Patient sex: M
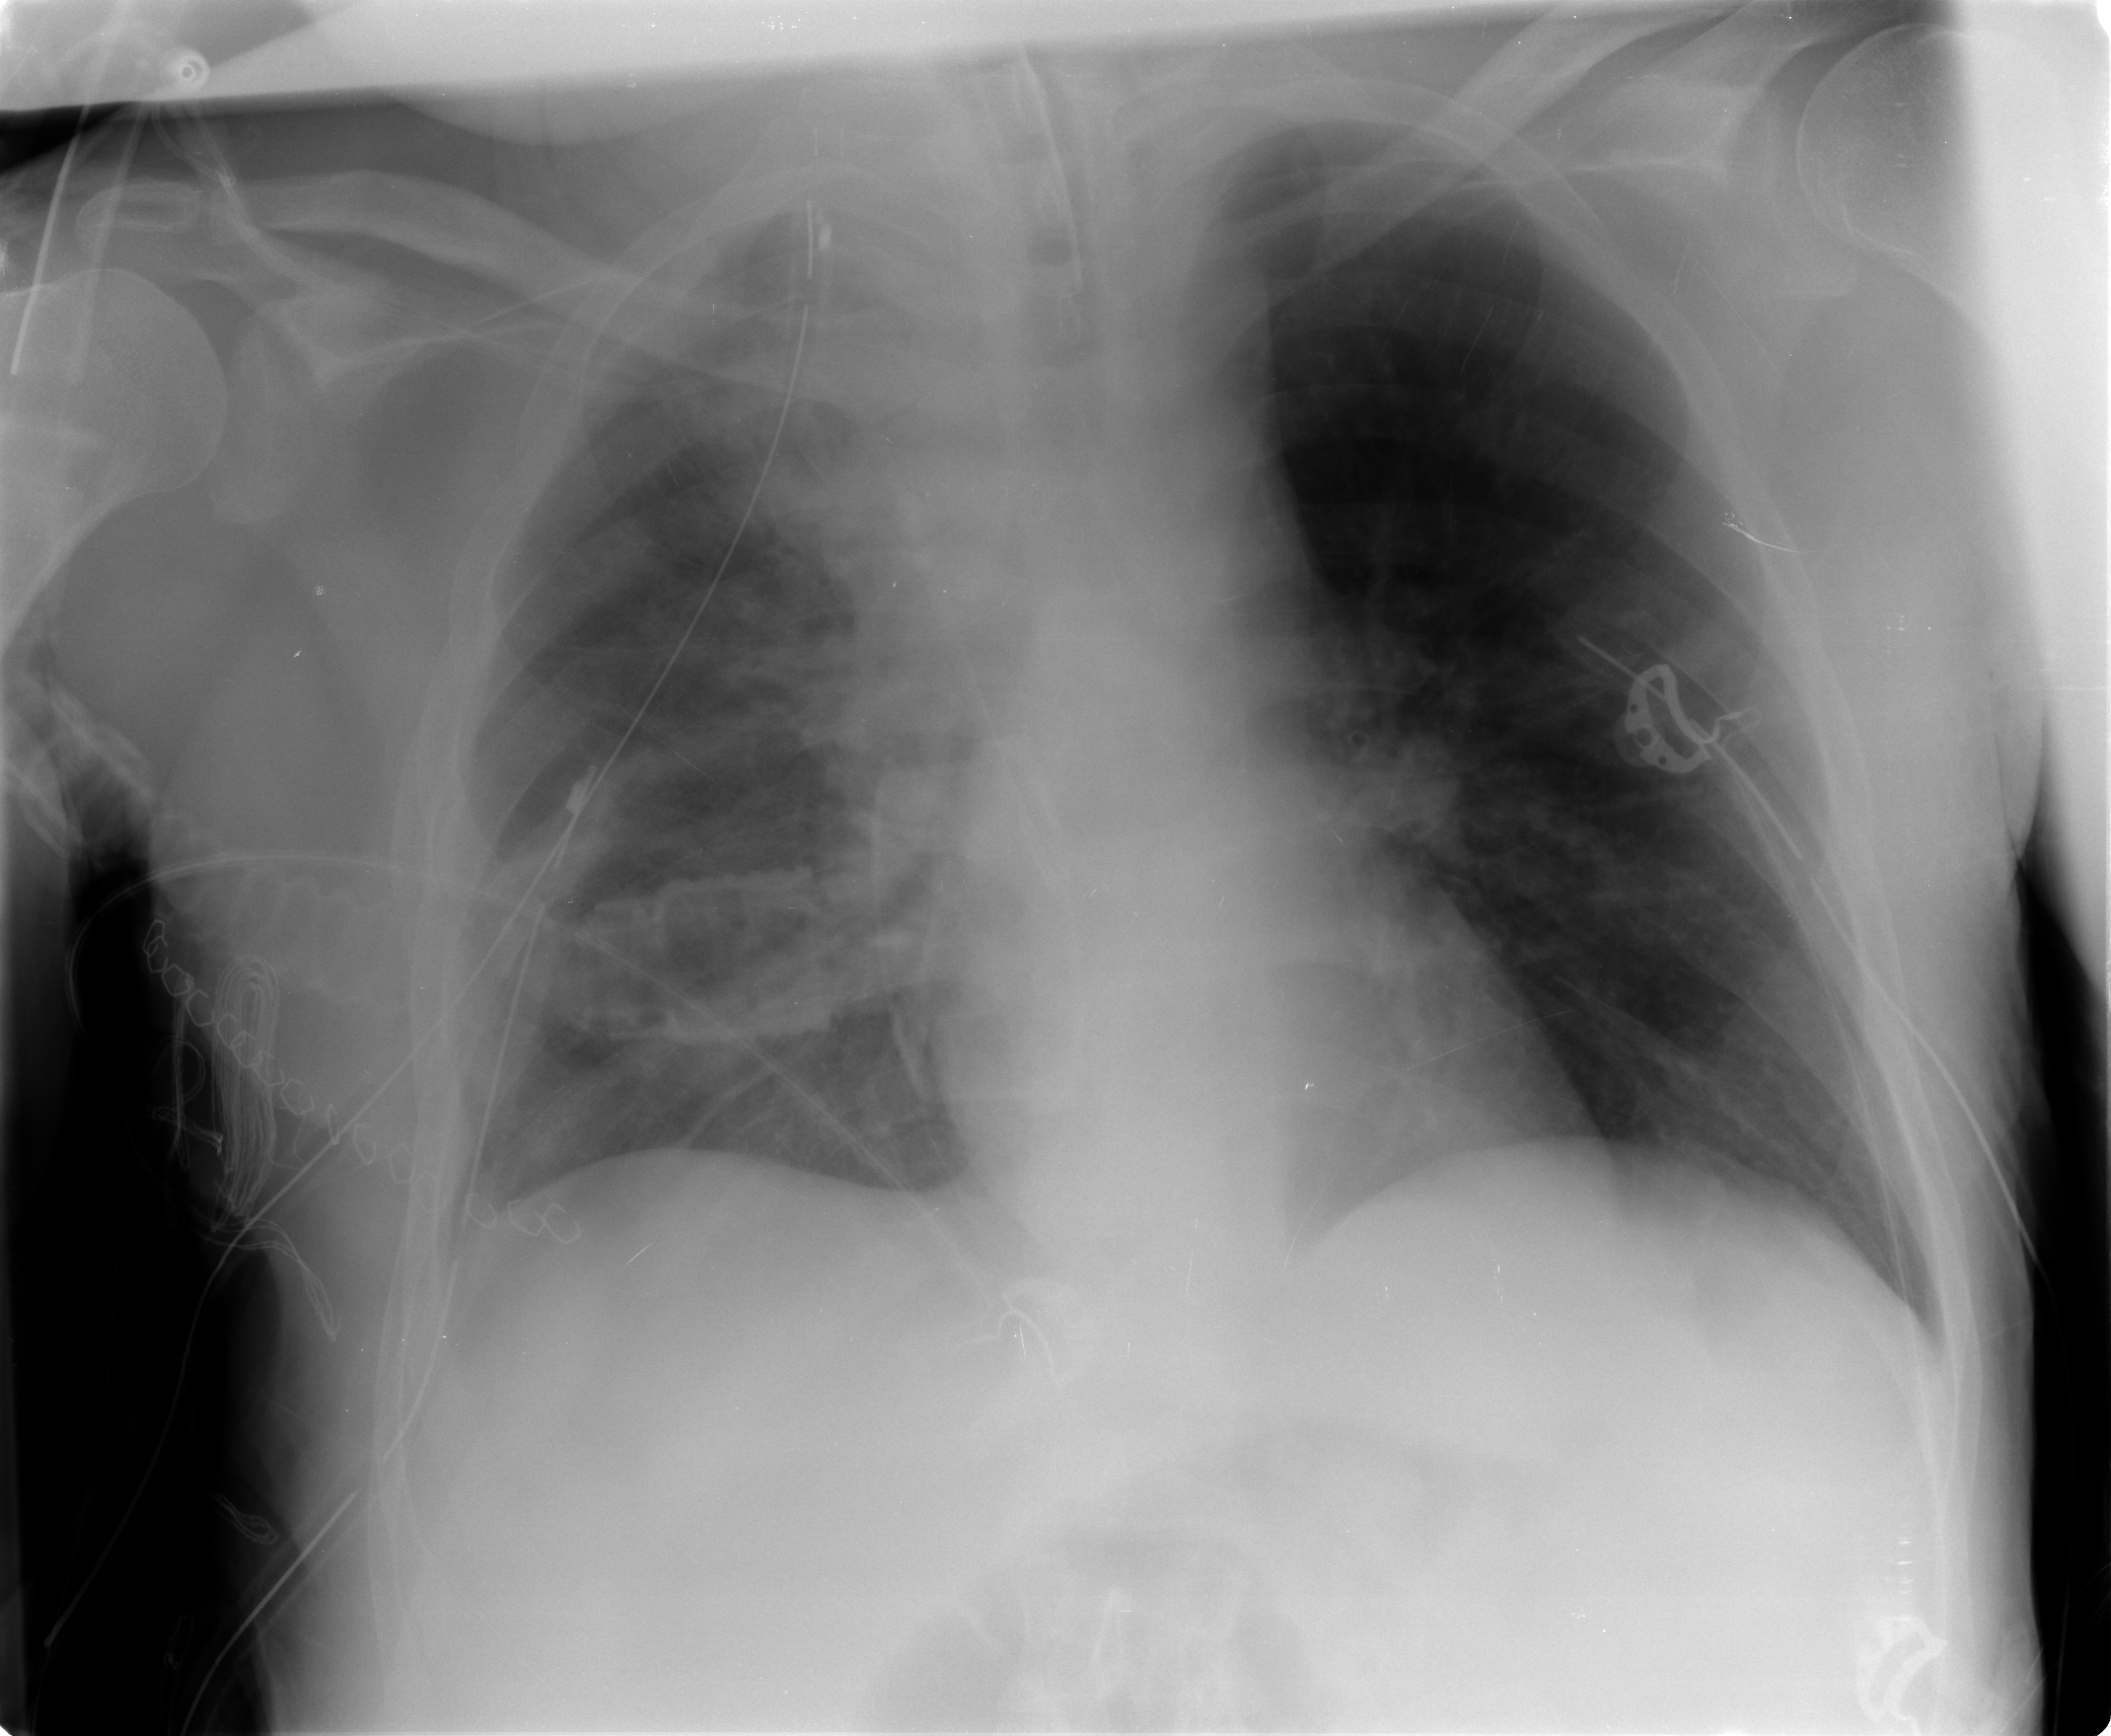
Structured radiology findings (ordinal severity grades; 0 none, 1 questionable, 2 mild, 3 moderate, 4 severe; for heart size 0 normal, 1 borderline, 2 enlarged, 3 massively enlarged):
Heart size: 0
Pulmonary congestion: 2
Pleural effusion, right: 2
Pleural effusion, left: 2
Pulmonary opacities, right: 3
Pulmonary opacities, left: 2
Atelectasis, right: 2
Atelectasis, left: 2